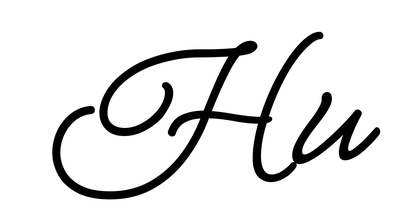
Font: MeowScript-Regular